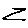
Label: zigzag